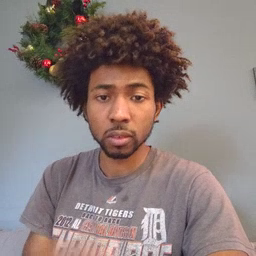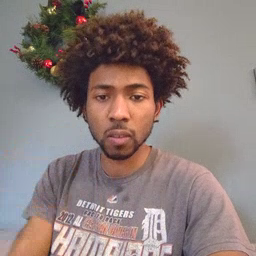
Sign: fall